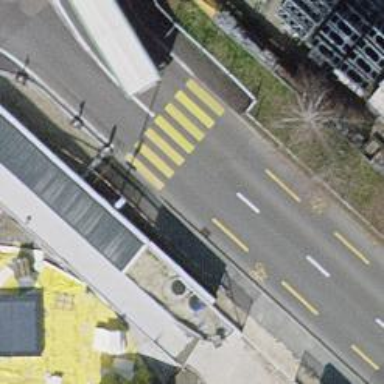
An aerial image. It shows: Marked crossing with zebra stripes on the road.